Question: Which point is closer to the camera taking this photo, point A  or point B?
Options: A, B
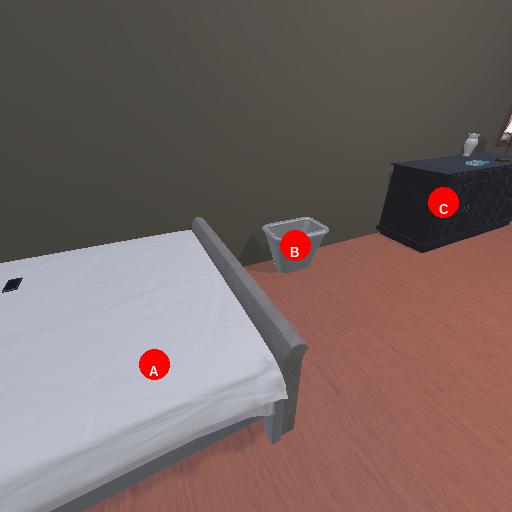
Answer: A